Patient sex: M
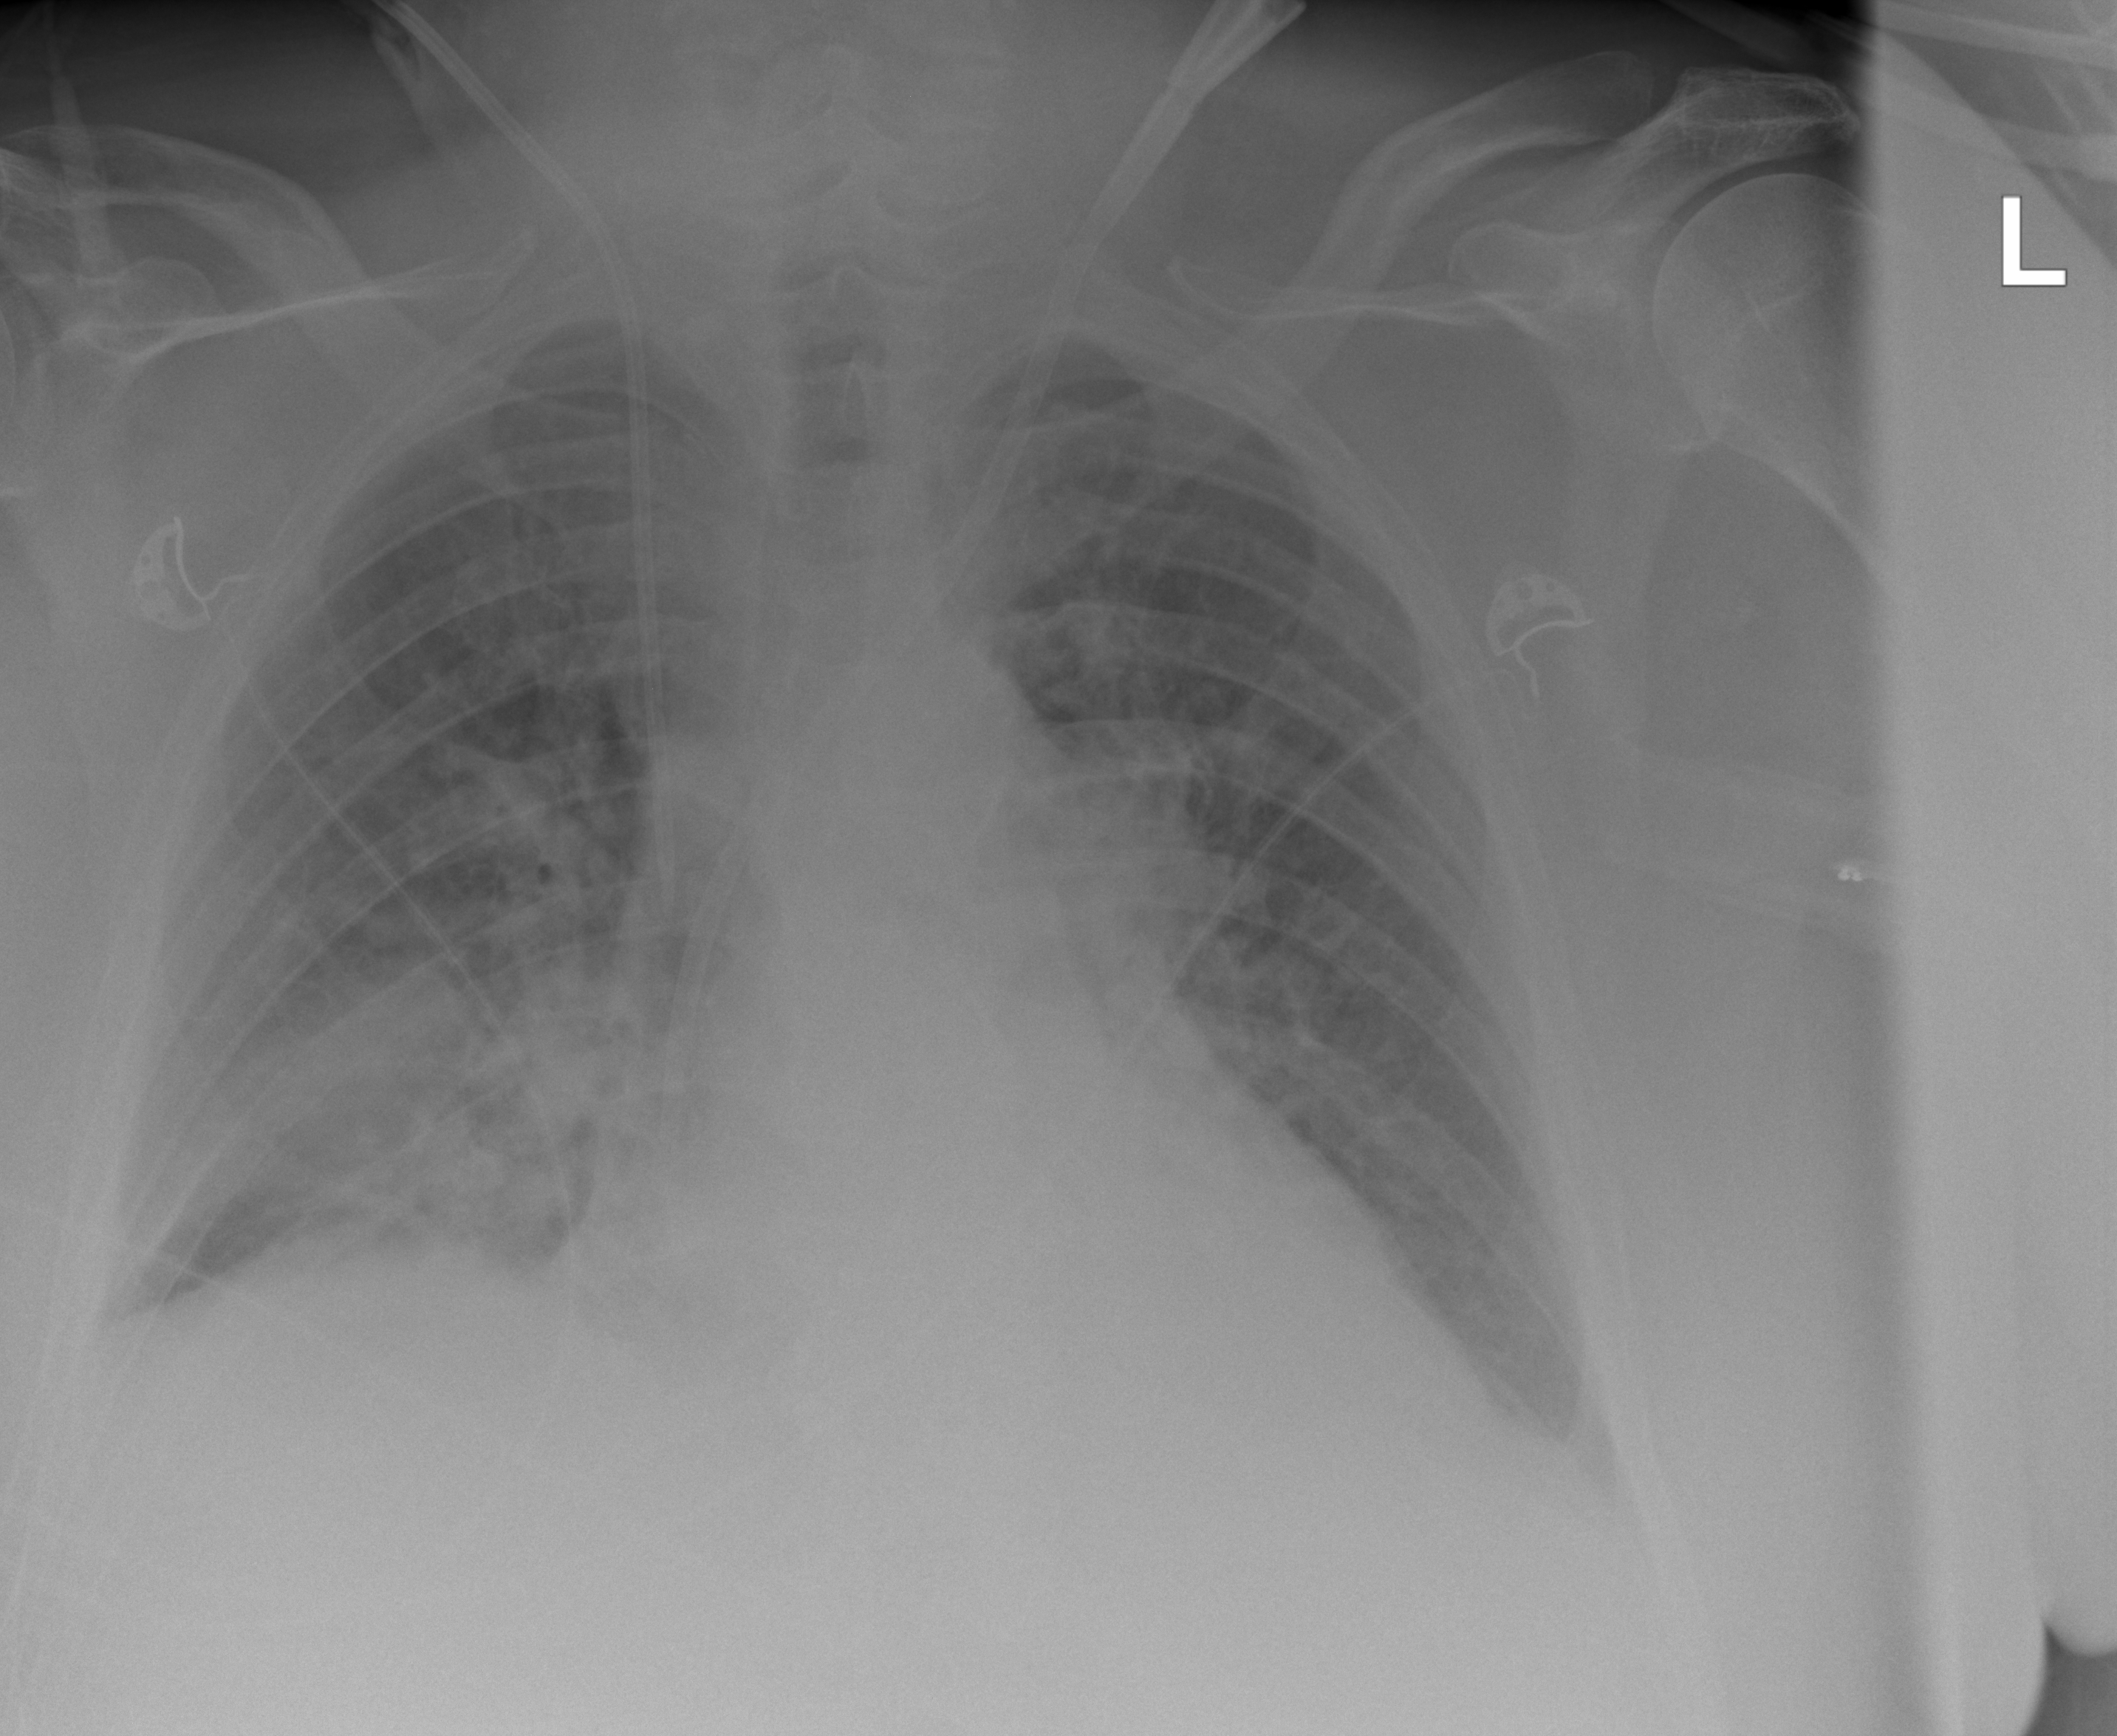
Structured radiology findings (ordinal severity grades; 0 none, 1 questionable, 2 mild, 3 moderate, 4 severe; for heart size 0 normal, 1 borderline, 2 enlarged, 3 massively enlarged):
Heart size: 1
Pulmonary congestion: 2
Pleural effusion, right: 2
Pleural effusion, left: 2
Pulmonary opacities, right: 2
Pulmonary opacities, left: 2
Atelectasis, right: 2
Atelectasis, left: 2